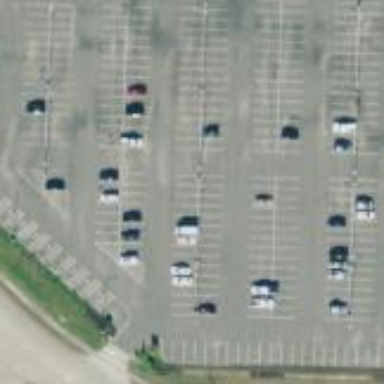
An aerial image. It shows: Parking area with park and ride facility. The surface of the parking area is designated for this purpose.